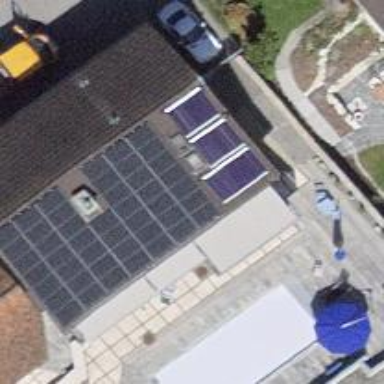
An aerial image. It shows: Solar power generator using photovoltaic method with solar photovoltaic panel types.